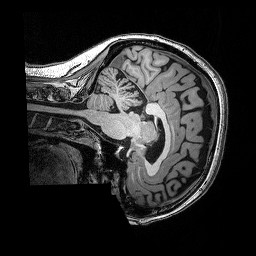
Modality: T1w
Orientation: sagittal
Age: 52
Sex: female
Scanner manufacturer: siemens
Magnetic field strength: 3 T
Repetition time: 2.53 s
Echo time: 0.0035 s